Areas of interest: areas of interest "School"
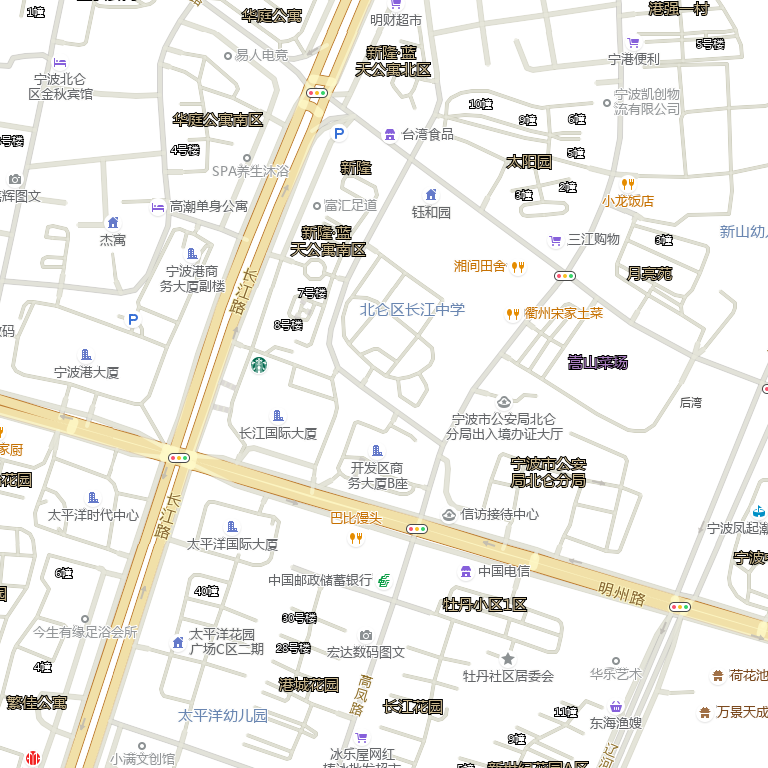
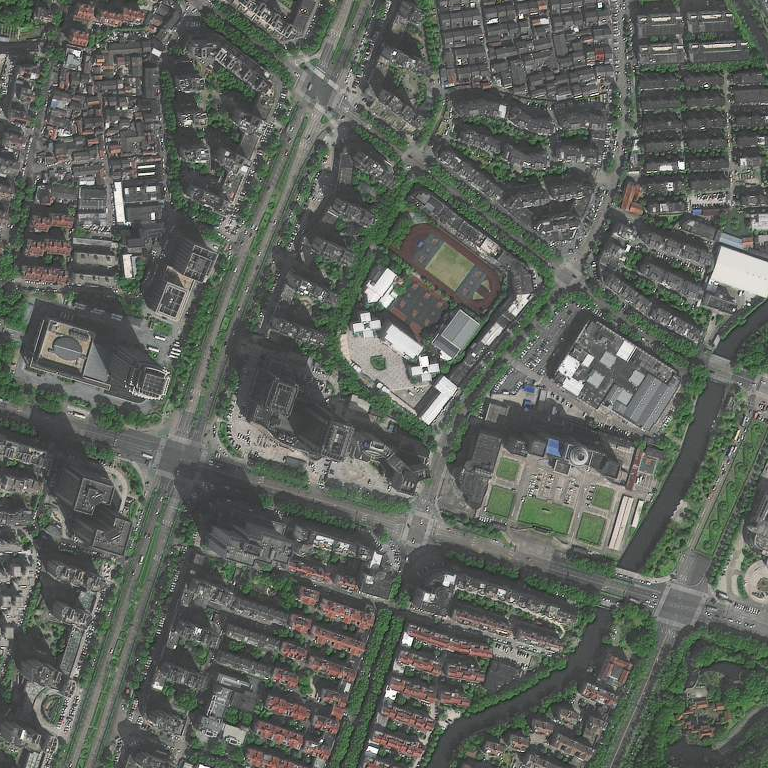